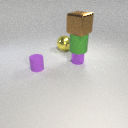
small purple rubber cylinder to the left of large yellow metal sphere